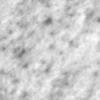
Label: no_change